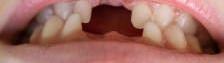
Condition: hypodontia